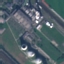
Label: Industrial